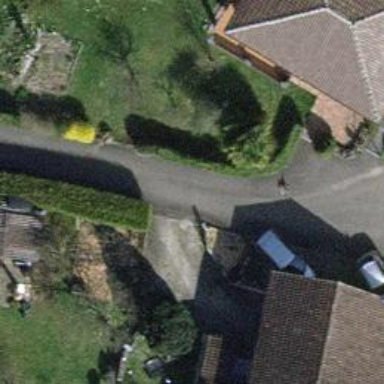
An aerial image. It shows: Smoothly paved residential road.